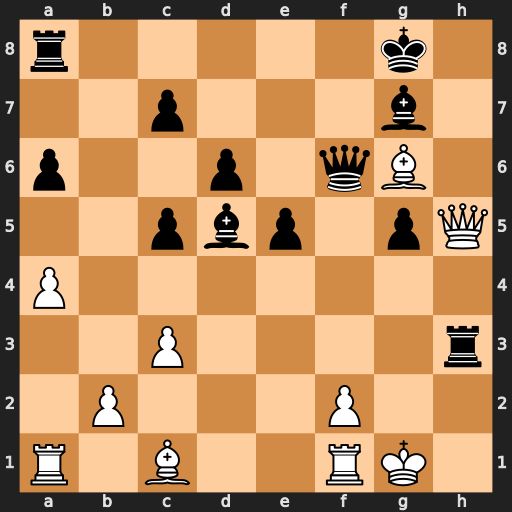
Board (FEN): r5k1/2p3b1/p2p1qB1/2pbp1pQ/P7/2P4r/1P3P2/R1B2RK1
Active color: w
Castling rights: -
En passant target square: -
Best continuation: Bh7+ Kf8 Qxh3